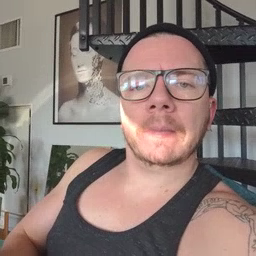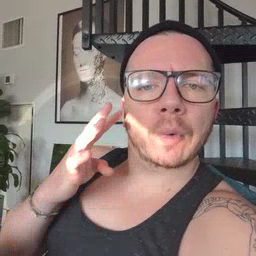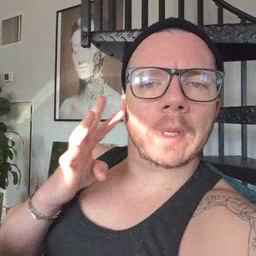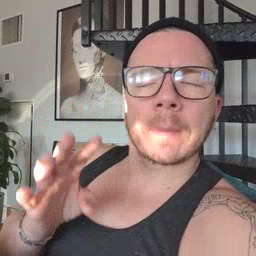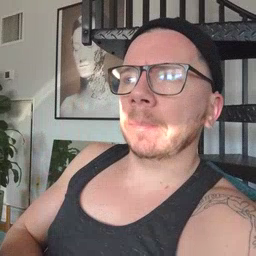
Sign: noisy